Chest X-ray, PA view. Patient: 62 years old, sex M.
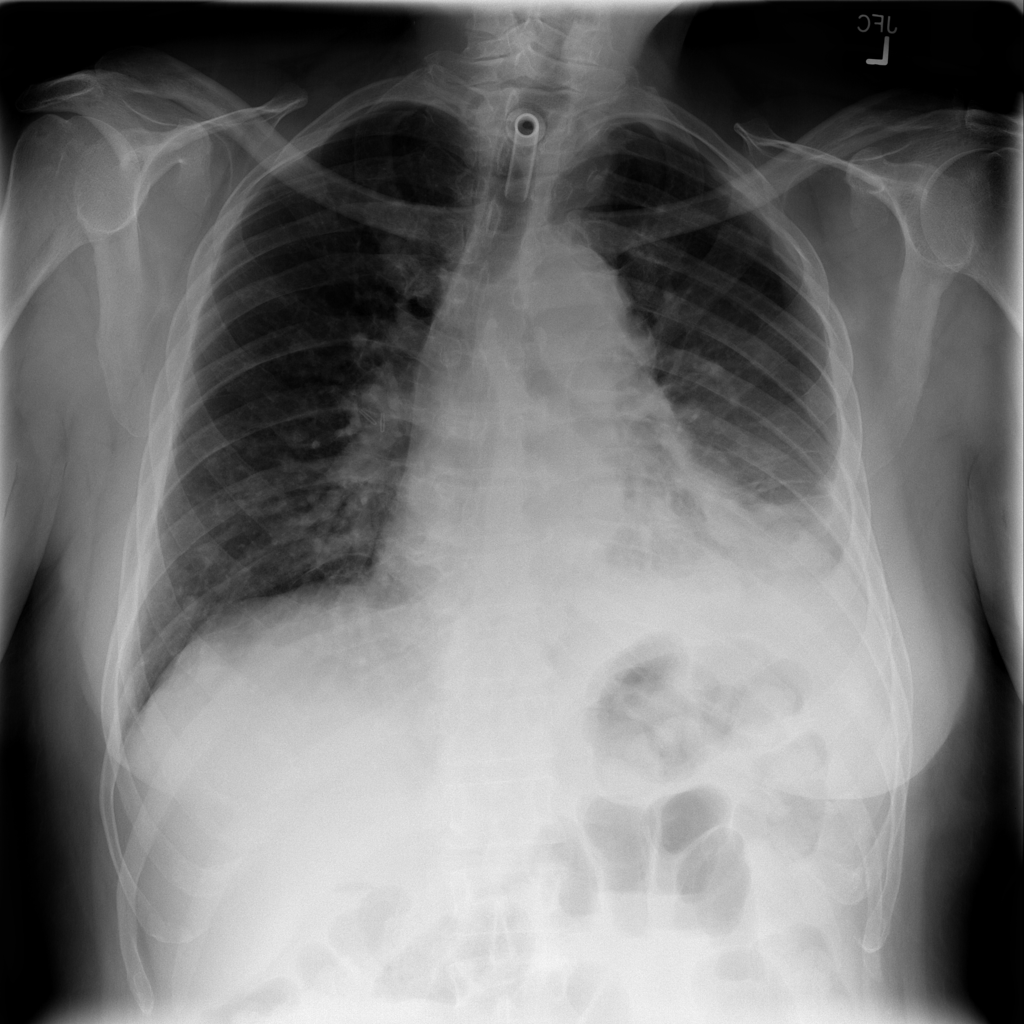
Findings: Consolidation, Effusion, Nodule